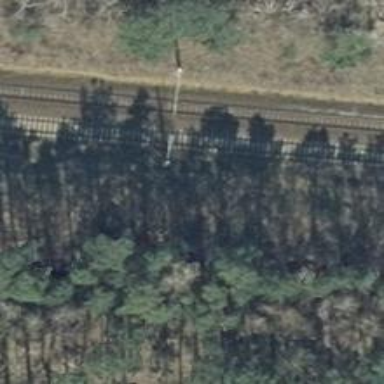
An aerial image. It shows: Abandoned railway spur.